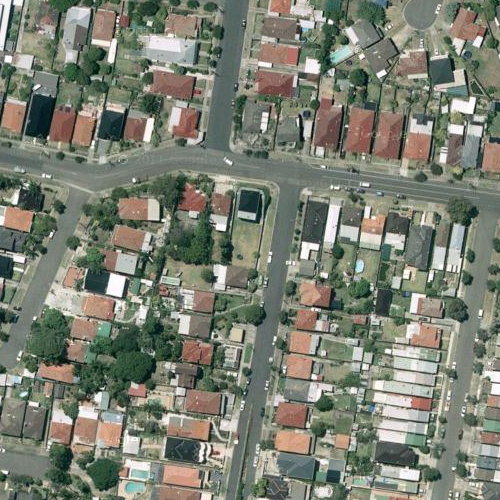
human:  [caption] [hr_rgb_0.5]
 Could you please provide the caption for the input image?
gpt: A residential area with many houses arranged neatly and divided into rectangles by some roads .

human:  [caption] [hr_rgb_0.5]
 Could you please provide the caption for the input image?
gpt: A residential area with lots of houses divided into rectangles by some roads .

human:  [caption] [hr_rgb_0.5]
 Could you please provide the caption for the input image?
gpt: This is a residential area with many houses arranged neatly and some roads go through this area .

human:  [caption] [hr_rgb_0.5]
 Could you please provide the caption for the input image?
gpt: Many houses arranged neatly and divided into rectangles by some roads .

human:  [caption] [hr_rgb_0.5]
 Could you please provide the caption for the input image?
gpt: Many houses arranged nratly with some roads go through this area .